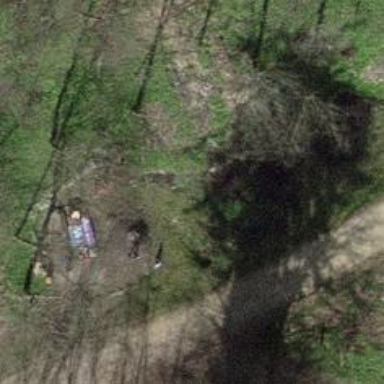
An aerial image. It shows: Picnic site popular for tourists.